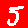
Digit: 5